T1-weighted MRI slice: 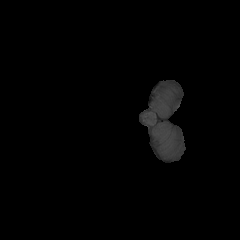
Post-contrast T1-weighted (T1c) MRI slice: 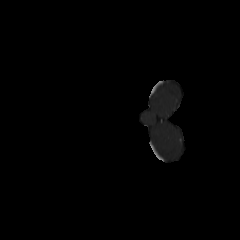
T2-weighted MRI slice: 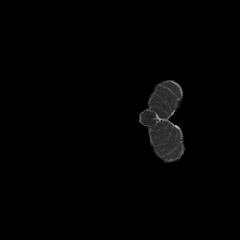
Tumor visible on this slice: no